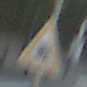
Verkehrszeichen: ReiterRechts
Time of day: MorningAfternoon
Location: Outdoor (Suburban)
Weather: Clear
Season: NotSpecified
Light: Natural